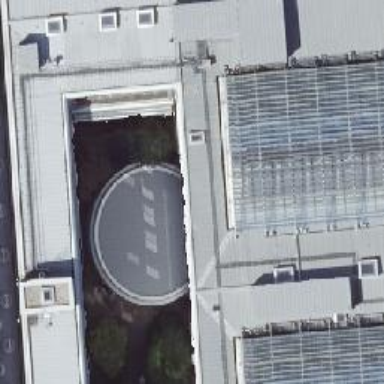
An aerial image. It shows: Close-up view of roof of building.